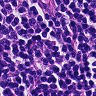
Metastatic tissue present: no